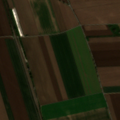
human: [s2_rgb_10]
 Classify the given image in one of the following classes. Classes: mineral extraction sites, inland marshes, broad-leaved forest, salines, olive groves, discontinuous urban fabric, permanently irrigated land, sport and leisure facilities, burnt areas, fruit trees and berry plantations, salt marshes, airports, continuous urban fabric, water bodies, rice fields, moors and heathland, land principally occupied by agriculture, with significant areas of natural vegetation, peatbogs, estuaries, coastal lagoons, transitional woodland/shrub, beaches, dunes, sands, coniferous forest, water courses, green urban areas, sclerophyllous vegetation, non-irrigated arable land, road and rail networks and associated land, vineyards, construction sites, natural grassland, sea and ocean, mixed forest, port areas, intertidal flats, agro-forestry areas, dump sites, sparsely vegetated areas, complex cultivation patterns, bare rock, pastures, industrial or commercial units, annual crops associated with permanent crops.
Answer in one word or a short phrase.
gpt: non-irrigated arable land